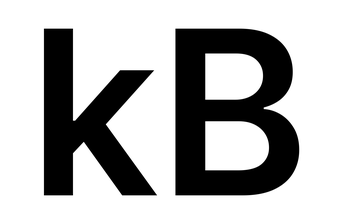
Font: Inter_SemiBold